Field crop: tomato
Growth stage: 1
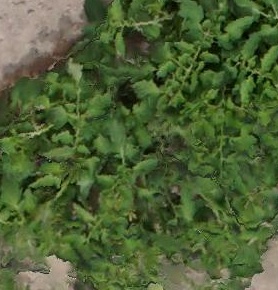
Species: tomato